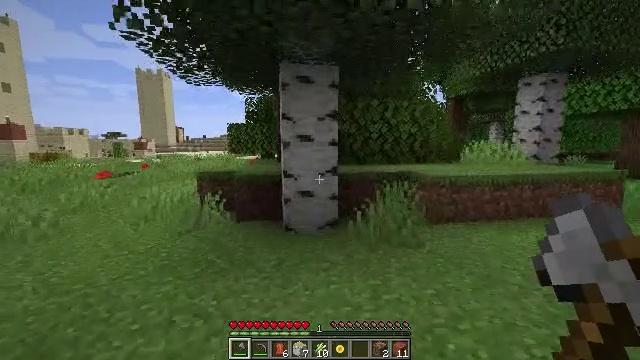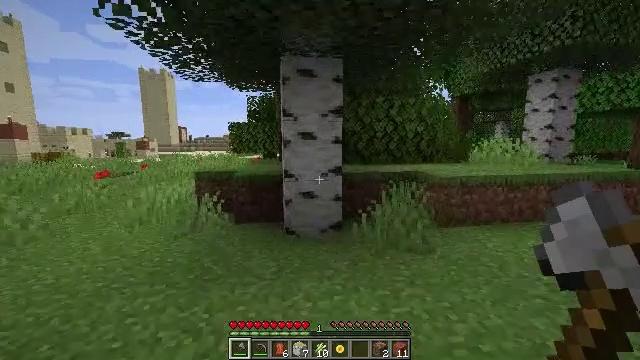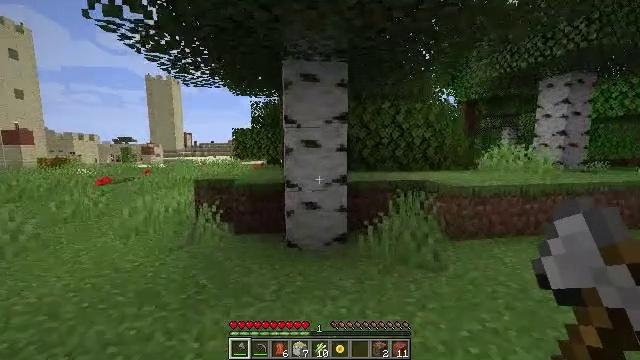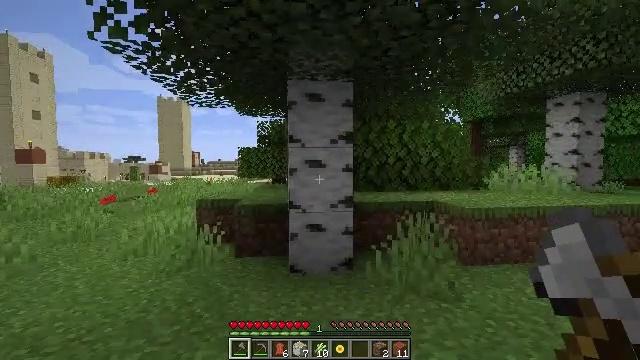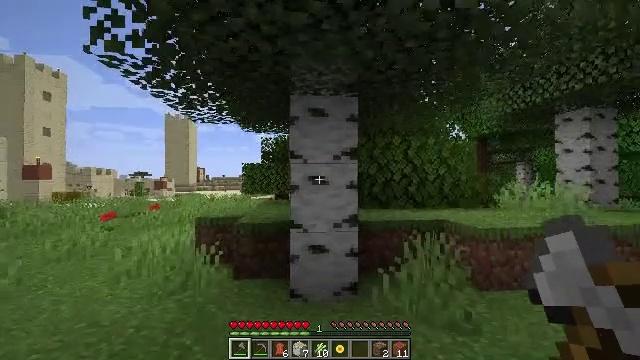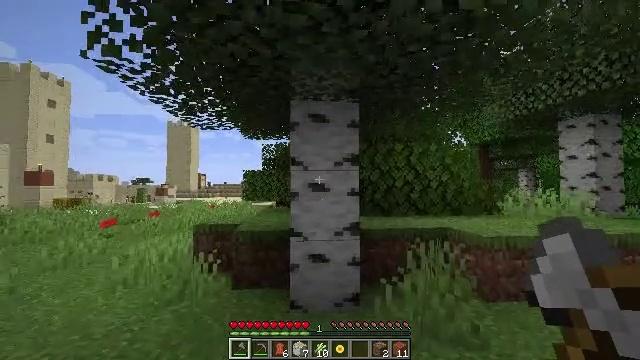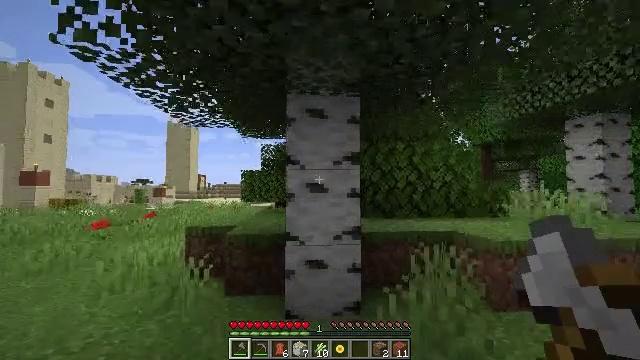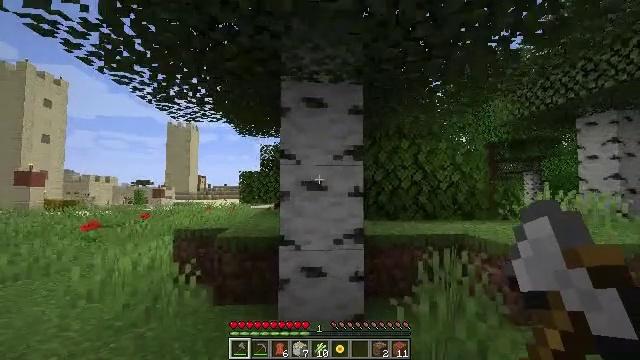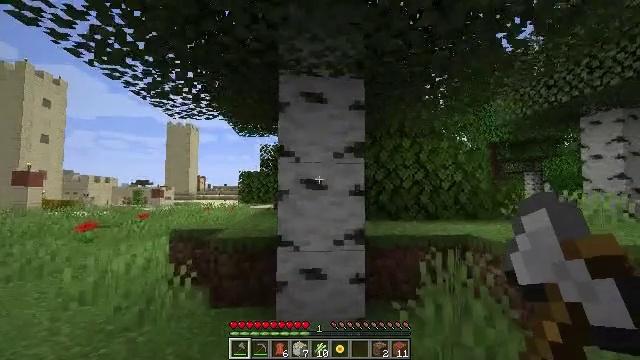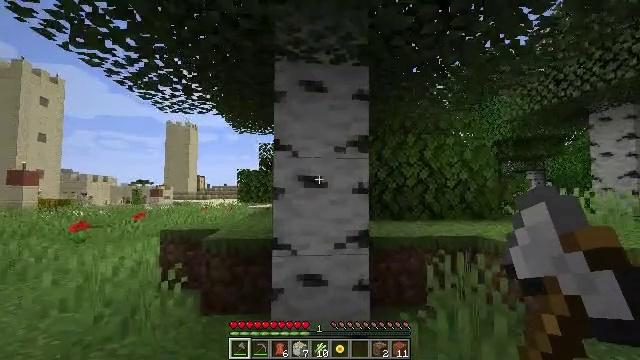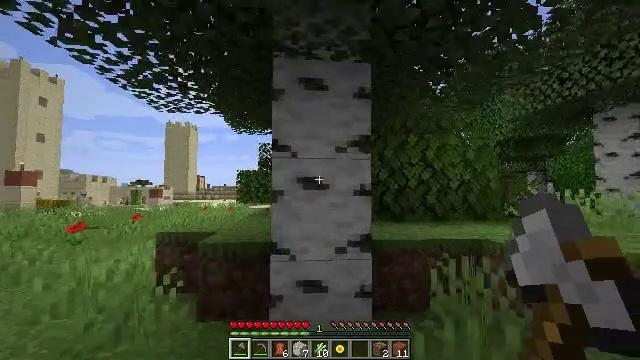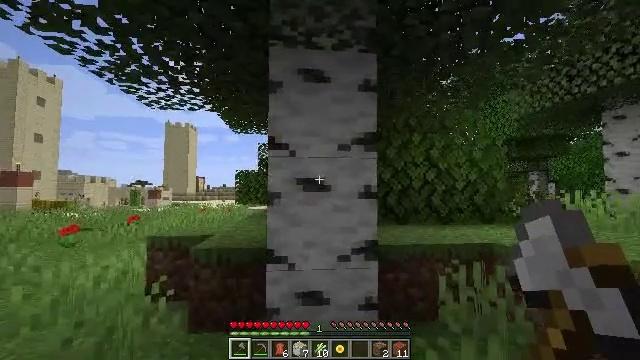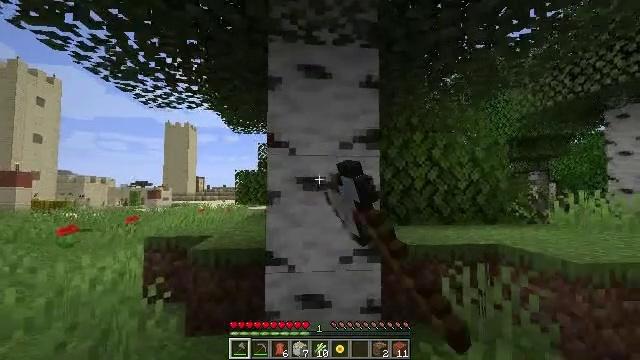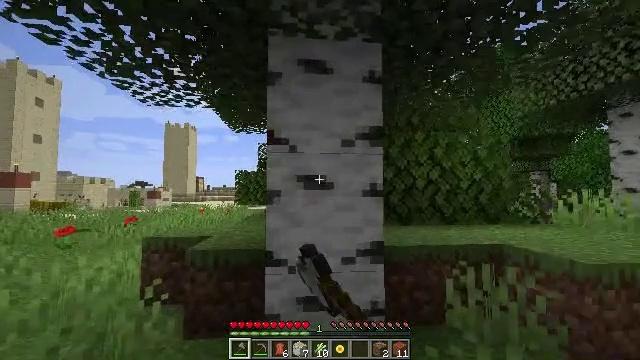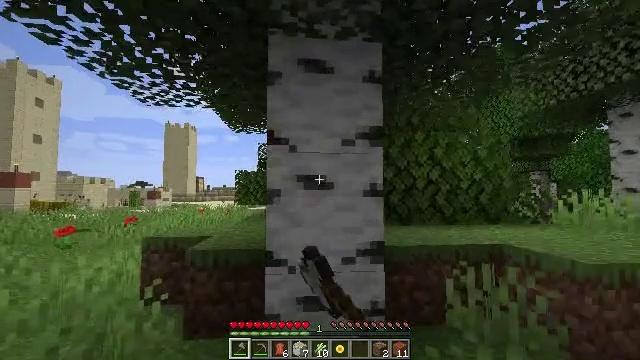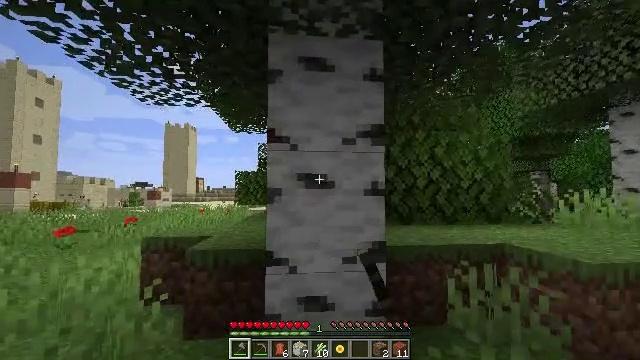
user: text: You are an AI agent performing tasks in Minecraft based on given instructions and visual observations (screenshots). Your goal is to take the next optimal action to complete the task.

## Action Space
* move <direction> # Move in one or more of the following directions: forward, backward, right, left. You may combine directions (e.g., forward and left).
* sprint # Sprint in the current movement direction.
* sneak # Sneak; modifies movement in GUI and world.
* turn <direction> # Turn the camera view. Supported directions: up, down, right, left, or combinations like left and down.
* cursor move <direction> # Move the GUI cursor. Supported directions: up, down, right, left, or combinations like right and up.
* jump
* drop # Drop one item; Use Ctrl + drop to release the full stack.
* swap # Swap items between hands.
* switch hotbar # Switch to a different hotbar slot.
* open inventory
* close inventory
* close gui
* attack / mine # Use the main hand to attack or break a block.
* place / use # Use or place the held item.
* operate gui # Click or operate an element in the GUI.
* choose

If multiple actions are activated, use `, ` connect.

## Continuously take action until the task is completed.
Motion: motion action
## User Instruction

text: Harvest birch logs from birch trees.
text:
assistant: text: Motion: move forward
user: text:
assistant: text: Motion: move forward, turn up
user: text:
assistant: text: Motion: move forward, turn left and up
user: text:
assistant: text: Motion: move forward, turn up
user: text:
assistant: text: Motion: move forward, turn up
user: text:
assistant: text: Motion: move forward
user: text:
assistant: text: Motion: move forward
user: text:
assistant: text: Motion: move forward
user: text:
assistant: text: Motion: move forward
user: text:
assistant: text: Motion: move forward
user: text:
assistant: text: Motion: attack / mine
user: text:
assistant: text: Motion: attack / mine
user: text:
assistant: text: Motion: attack / mine
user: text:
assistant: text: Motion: attack / mine
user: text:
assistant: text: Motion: attack / mine
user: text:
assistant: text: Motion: attack / mine
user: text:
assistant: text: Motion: attack / mine
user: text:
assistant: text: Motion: attack / mine
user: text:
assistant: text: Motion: attack / mine
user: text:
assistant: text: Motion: attack / mine
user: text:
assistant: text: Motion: attack / mine
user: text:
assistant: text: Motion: attack / mine
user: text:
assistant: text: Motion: attack / mine
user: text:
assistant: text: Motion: attack / mine
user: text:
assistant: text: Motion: attack / mine
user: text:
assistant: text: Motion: attack / mine
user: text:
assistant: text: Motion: attack / mine
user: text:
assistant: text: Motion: attack / mine
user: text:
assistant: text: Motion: attack / mine
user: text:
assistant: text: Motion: attack / mine